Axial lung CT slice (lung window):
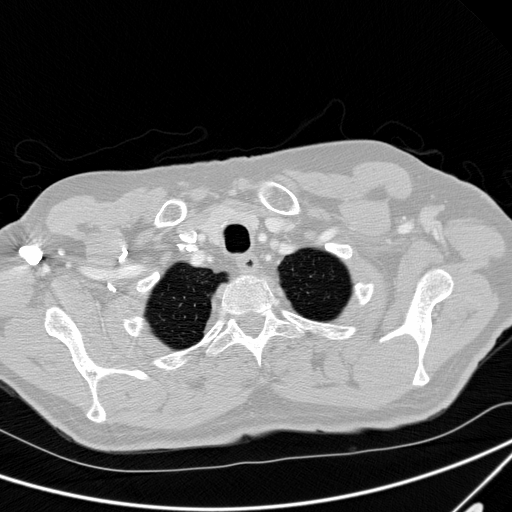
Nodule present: no